Field crop: maize
Growth stage: 1
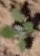
Species: chenopodium